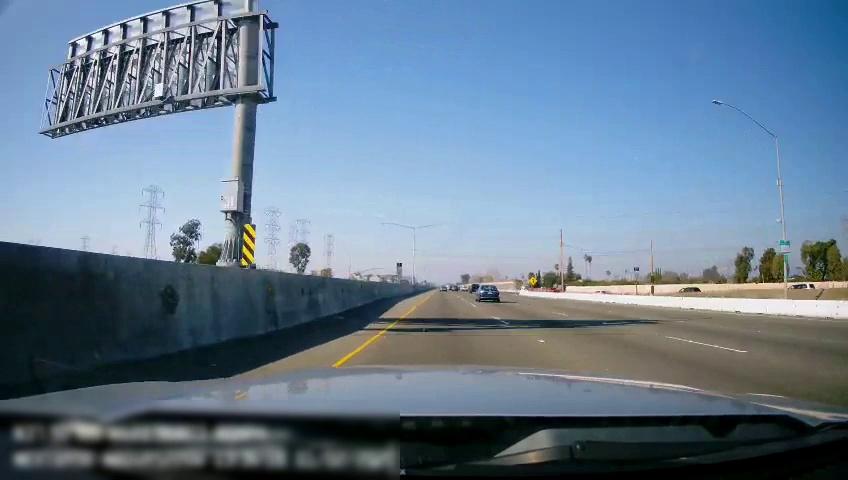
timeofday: Day
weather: Sunny
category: Drivable Space
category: Vehicles | Car
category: Vehicles | Truck
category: Vehicles | SUV
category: Vehicles | SUV
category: Lanes | Current Lane
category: Lanes | Current Lane
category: Lanes | Alternate Lane
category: Traffic | Signs